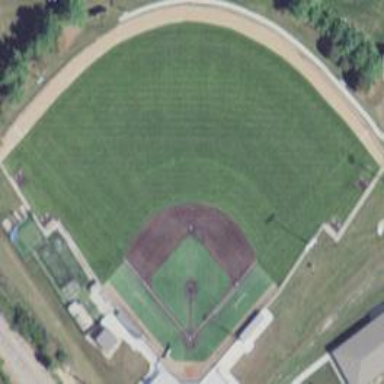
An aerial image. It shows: Baseball pitch for leisure land.